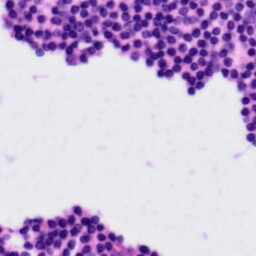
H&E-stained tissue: Tonsil